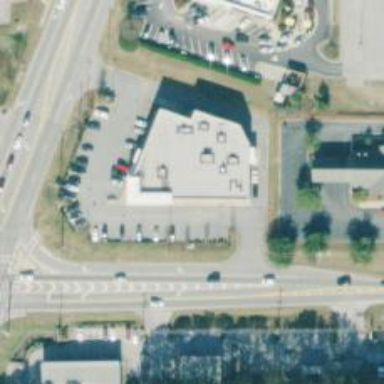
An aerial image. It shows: Pharmacy providing healthcare services.